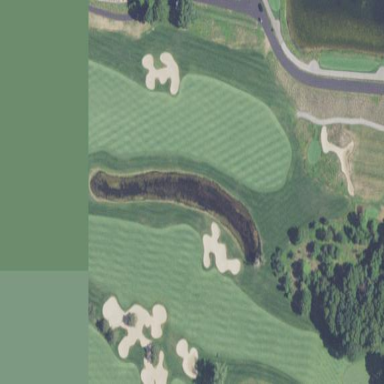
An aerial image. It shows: Rough area on grassy golf course.